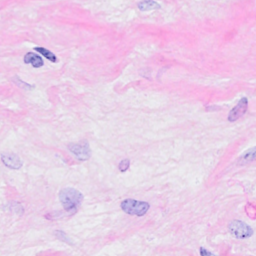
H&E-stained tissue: Breast